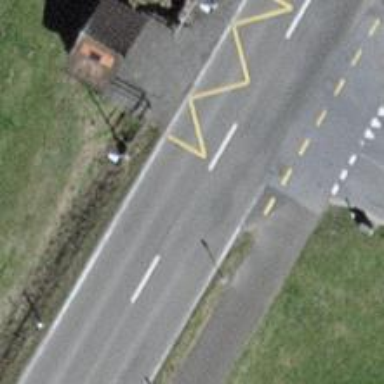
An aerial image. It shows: Public transport stop position.